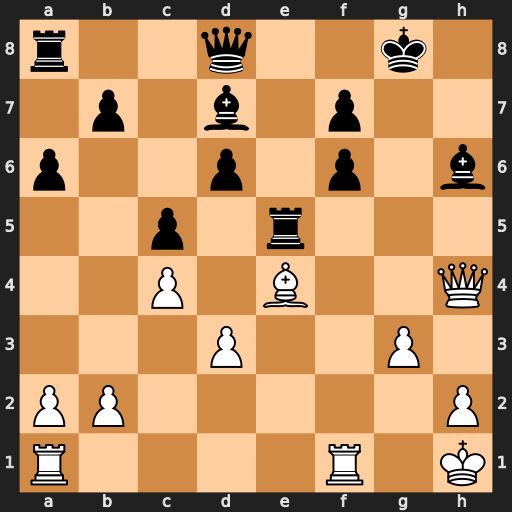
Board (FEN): r2q2k1/1p1b1p2/p2p1p1b/2p1r3/2P1B2Q/3P2P1/PP5P/R4R1K
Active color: w
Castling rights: -
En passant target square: -
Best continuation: Qxh6 Rxe4 dxe4